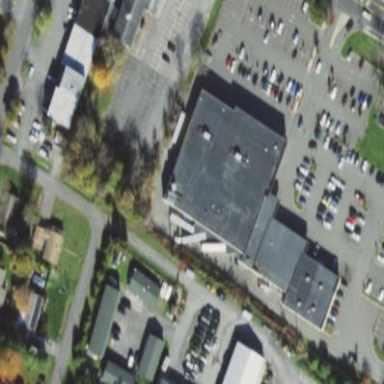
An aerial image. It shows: Retail building housing supermarket.